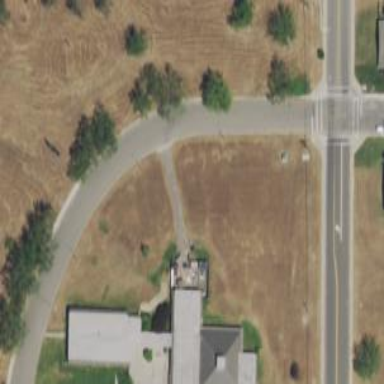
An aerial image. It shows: Residential road with sidewalk on the left.